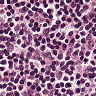
Metastatic tissue present: no